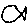
Label: fish